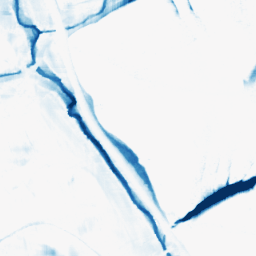
Category: morphological
Decomposition family: morphological_rect
Decomposition parameters: operation: closing
width: 20
height: 20
Upsampling method: bilinear
Upsampling parameters: scale: 8
Upsampling scale: 8